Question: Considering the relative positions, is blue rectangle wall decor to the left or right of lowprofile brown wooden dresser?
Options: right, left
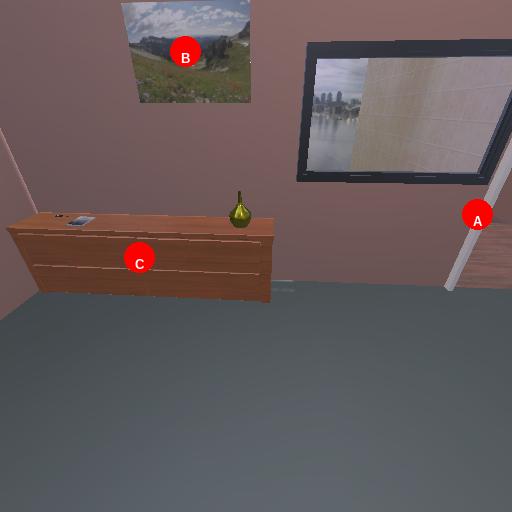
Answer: right